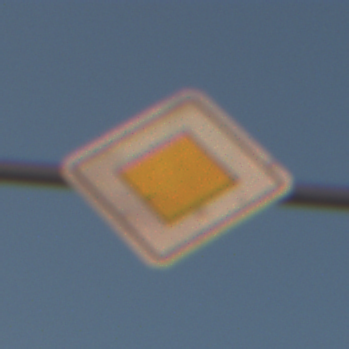
Verkehrszeichen: Vorfahrtsstrasse
Umgebung: Outdoor, Nature
Tageszeit: SunriseSunset
Wetter: PartlyCloudy
Licht: Natural
Jahreszeit: NotSpecified
Kontrast: HighContrast